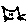
Label: cat